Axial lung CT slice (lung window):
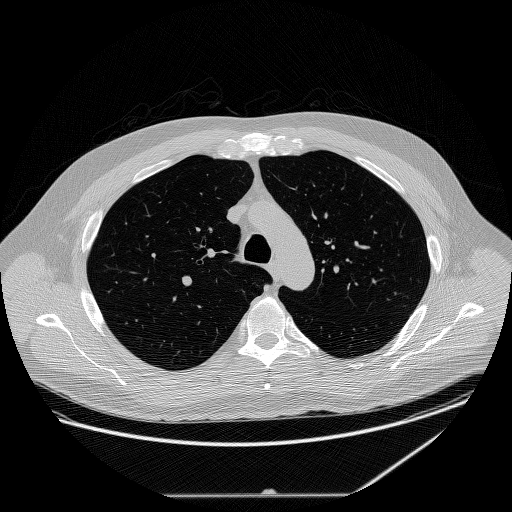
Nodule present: no